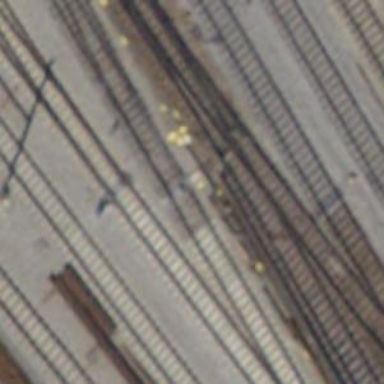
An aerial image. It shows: Railway switch.